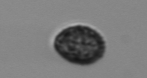
Label: Pseudochattonella_farcimen